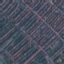
Label: Residential